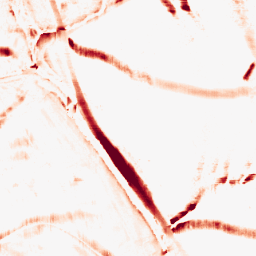
Category: morphological
Decomposition family: morphological_square
Decomposition parameters: operation: opening
size: 15
Upsampling method: linear_exact
Upsampling parameters: scale: 8
Upsampling scale: 8